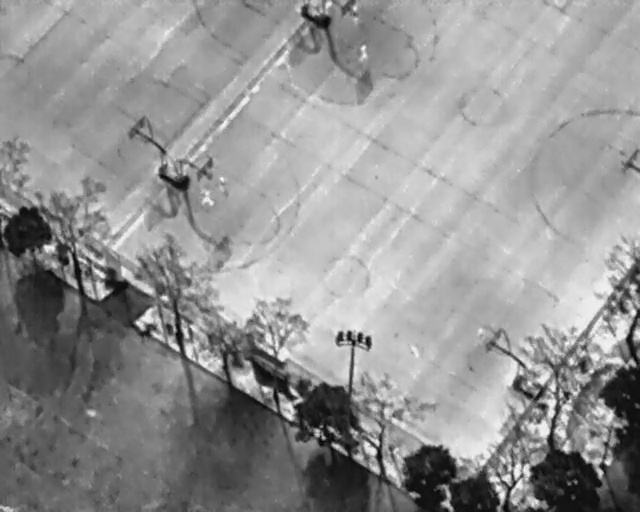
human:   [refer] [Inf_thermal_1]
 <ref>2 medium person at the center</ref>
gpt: <box>[[30, 37, 34, 39, 2], [32, 35, 36, 37, 2]]</box>

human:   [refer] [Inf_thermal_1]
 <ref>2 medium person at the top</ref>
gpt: <box>[[55, 9, 58, 10, 2], [53, 1, 57, 3, 2]]</box>